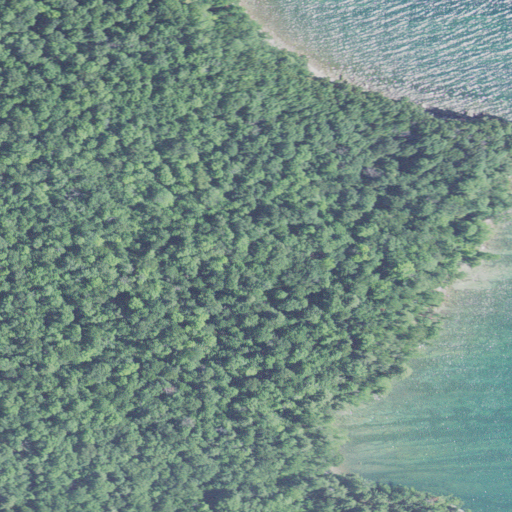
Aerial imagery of island in Michigan named Au Train Island containing mixed forest, deciduous forest, open water, herbaceous wetlands, and shrub